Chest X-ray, PA view. Patient: 10 years old, sex M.
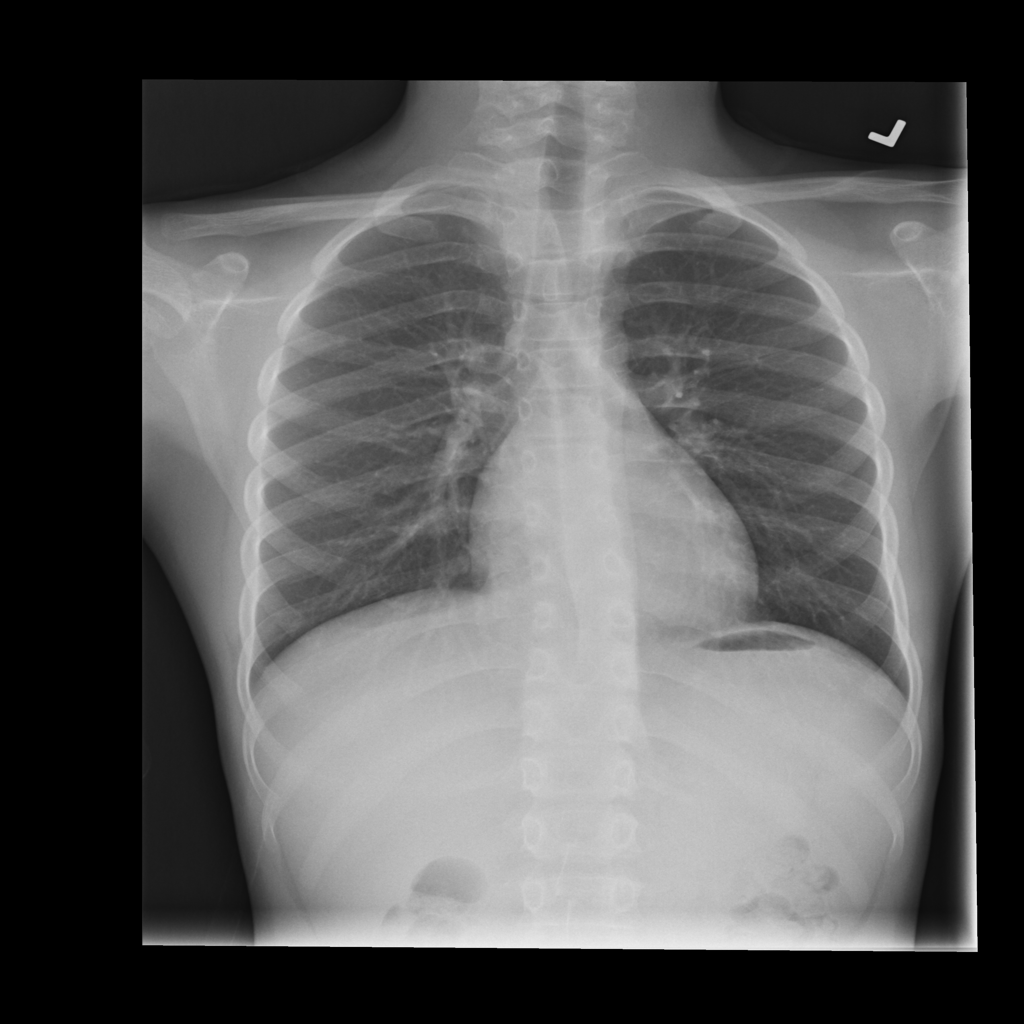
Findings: No Finding